Brain MRI, modality: hrT2
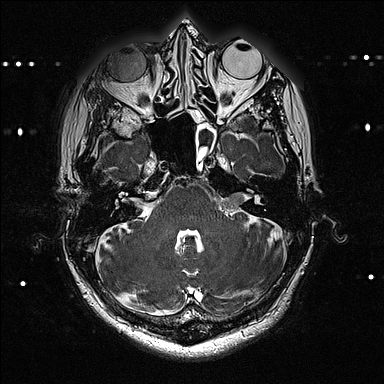